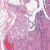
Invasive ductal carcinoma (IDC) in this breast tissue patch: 0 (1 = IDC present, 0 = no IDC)